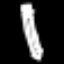
Label: pencil